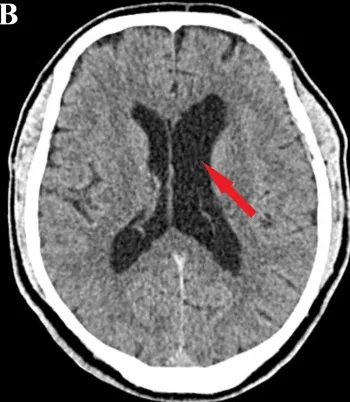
Follow-up CT scan. Axial section of the CT scan at six-month follow-up. Both show no residual tumor or recurrence (red arrows) with a slightly enlarged left lateral ventricle.
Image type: radiology (ct)